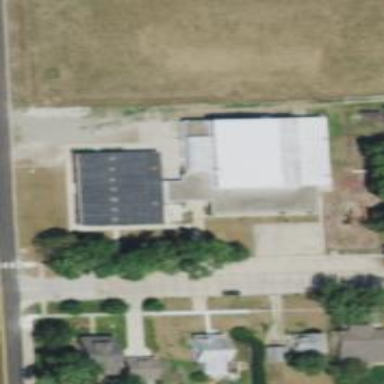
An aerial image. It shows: School building.